Question: The same code generates both the images. In the first image the div (the blue border) is filled nicely. In the second image there is plenty of space on the top left over. I would like it to always fill the div the way it does in the first image. spacingTop: 0 seems to have no effect. Is there some other setting I should be using instead?

Here is the code:
'''
new Highcharts.Chart({
chart: {
animation: false,
renderTo: data.id,
type: 'column',
height: data.height,
backgroundColor: 'transparent',
spacingTop: 0
},
title: {
text: ''
},
plotOptions: {
column: {
dataLabels: {
enabled: true,
formatter: function() {
var point = this.point;
setTimeout(function() {
point.dataLabel.attr({
y: point.name/1 > 0 ? point.plotY - 20 : point.yBottom - 20
});
});
return point.name;
}
},
pointWidth: 40,
borderWidth: 0
},
series: {
animation: false
}
},
xAxis: {
categories: [ data.labelActual, data.labelDelta, data.labelPlan ],
lineColor: '#CCCCCC',
labels: {
style: {
whiteSpace: 'nowrap', // This is not working
width: '200px' // This is the workaround
}
}
},
yAxis: {
title: {
text: ''
},
gridLineWidth: 0,
labels: {
formatter: function() {
if ((valuePlan < 0 || valueActual < 0) && this.value === 0) {
return '0';
}
return '';
}
},
plotLines: [ {
value: 0,
color: '#CCCCCC',
width: 1
} ],
opposite: true
},
credits: {
enabled: false
},
legend: {
enabled: false
},
series: [ {
data: [
{
y: valueActual,
low: 0,
name: valueActual,
color: {
linearGradient: [ 0, 0, 0, 100 ],
stops: [ [ 0, '#7F7F7F' ], [ 1, '#DDDDDD' ] ]
},
dataLabels: {
enabled: true,
y: valueActual < 0 ? 13 : -5,
style: {
color: '#7F7F7F'
}
}
},
{
y: valueActual,
low: Math.abs(valueDelta) < 1 ? valueActual - 1 : valueActual - valueDelta,
name: valueDelta > 0 ? '+' + valueDelta : valueDelta,
color: valueDelta === 0 ? '#7F7F7F' : {
linearGradient: [ 0, 0, 0, 100 ],
stops: [ [ 0, data.color === 'g' ? '#005712' : data.color === 'r' ? '#CC0000' : '#7F7F7F' ],
[ 1, data.color === 'g' ? '#A2C0A8' : data.color === 'r' ? '#E29A9A' : '#DDDDDD' ] ]
},
dataLabels: {
enabled: true,
y: valueDelta < 0 ? 13 : -5,
style: {
color: valueDelta === 0 ? '#7F7F7F' : data.color === 'g' ? '#005712' : data.color === 'r' ? '#CC0000' : '#7F7F7F'
}
}
}, {
y: valuePlan,
low: 0,
name: valuePlan,
color: {
linearGradient: [ 0, 0, 0, 100 ],
stops: [ [ 0, '#7F7F7F' ], [ 1, '#DDDDDD' ] ]
},
dataLabels: {
enabled: true,
y: valuePlan < 0 ? 13 : -5,
style: {
color: '#7F7F7F'
}
}
} ]
} ],
tooltip: {
enabled: false
},
exporting: {
enabled: false
}
});
'''
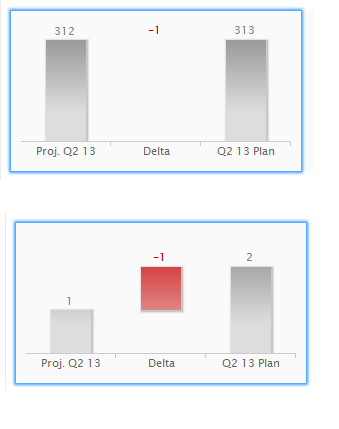
Answer: Try maxPadding in yAxis - <URL>
'''
yAxis: {
endOnTick: false,
maxPadding: 0.1
},
'''
spacingTop is for space above your chart, not the space between your graph and graph edge.